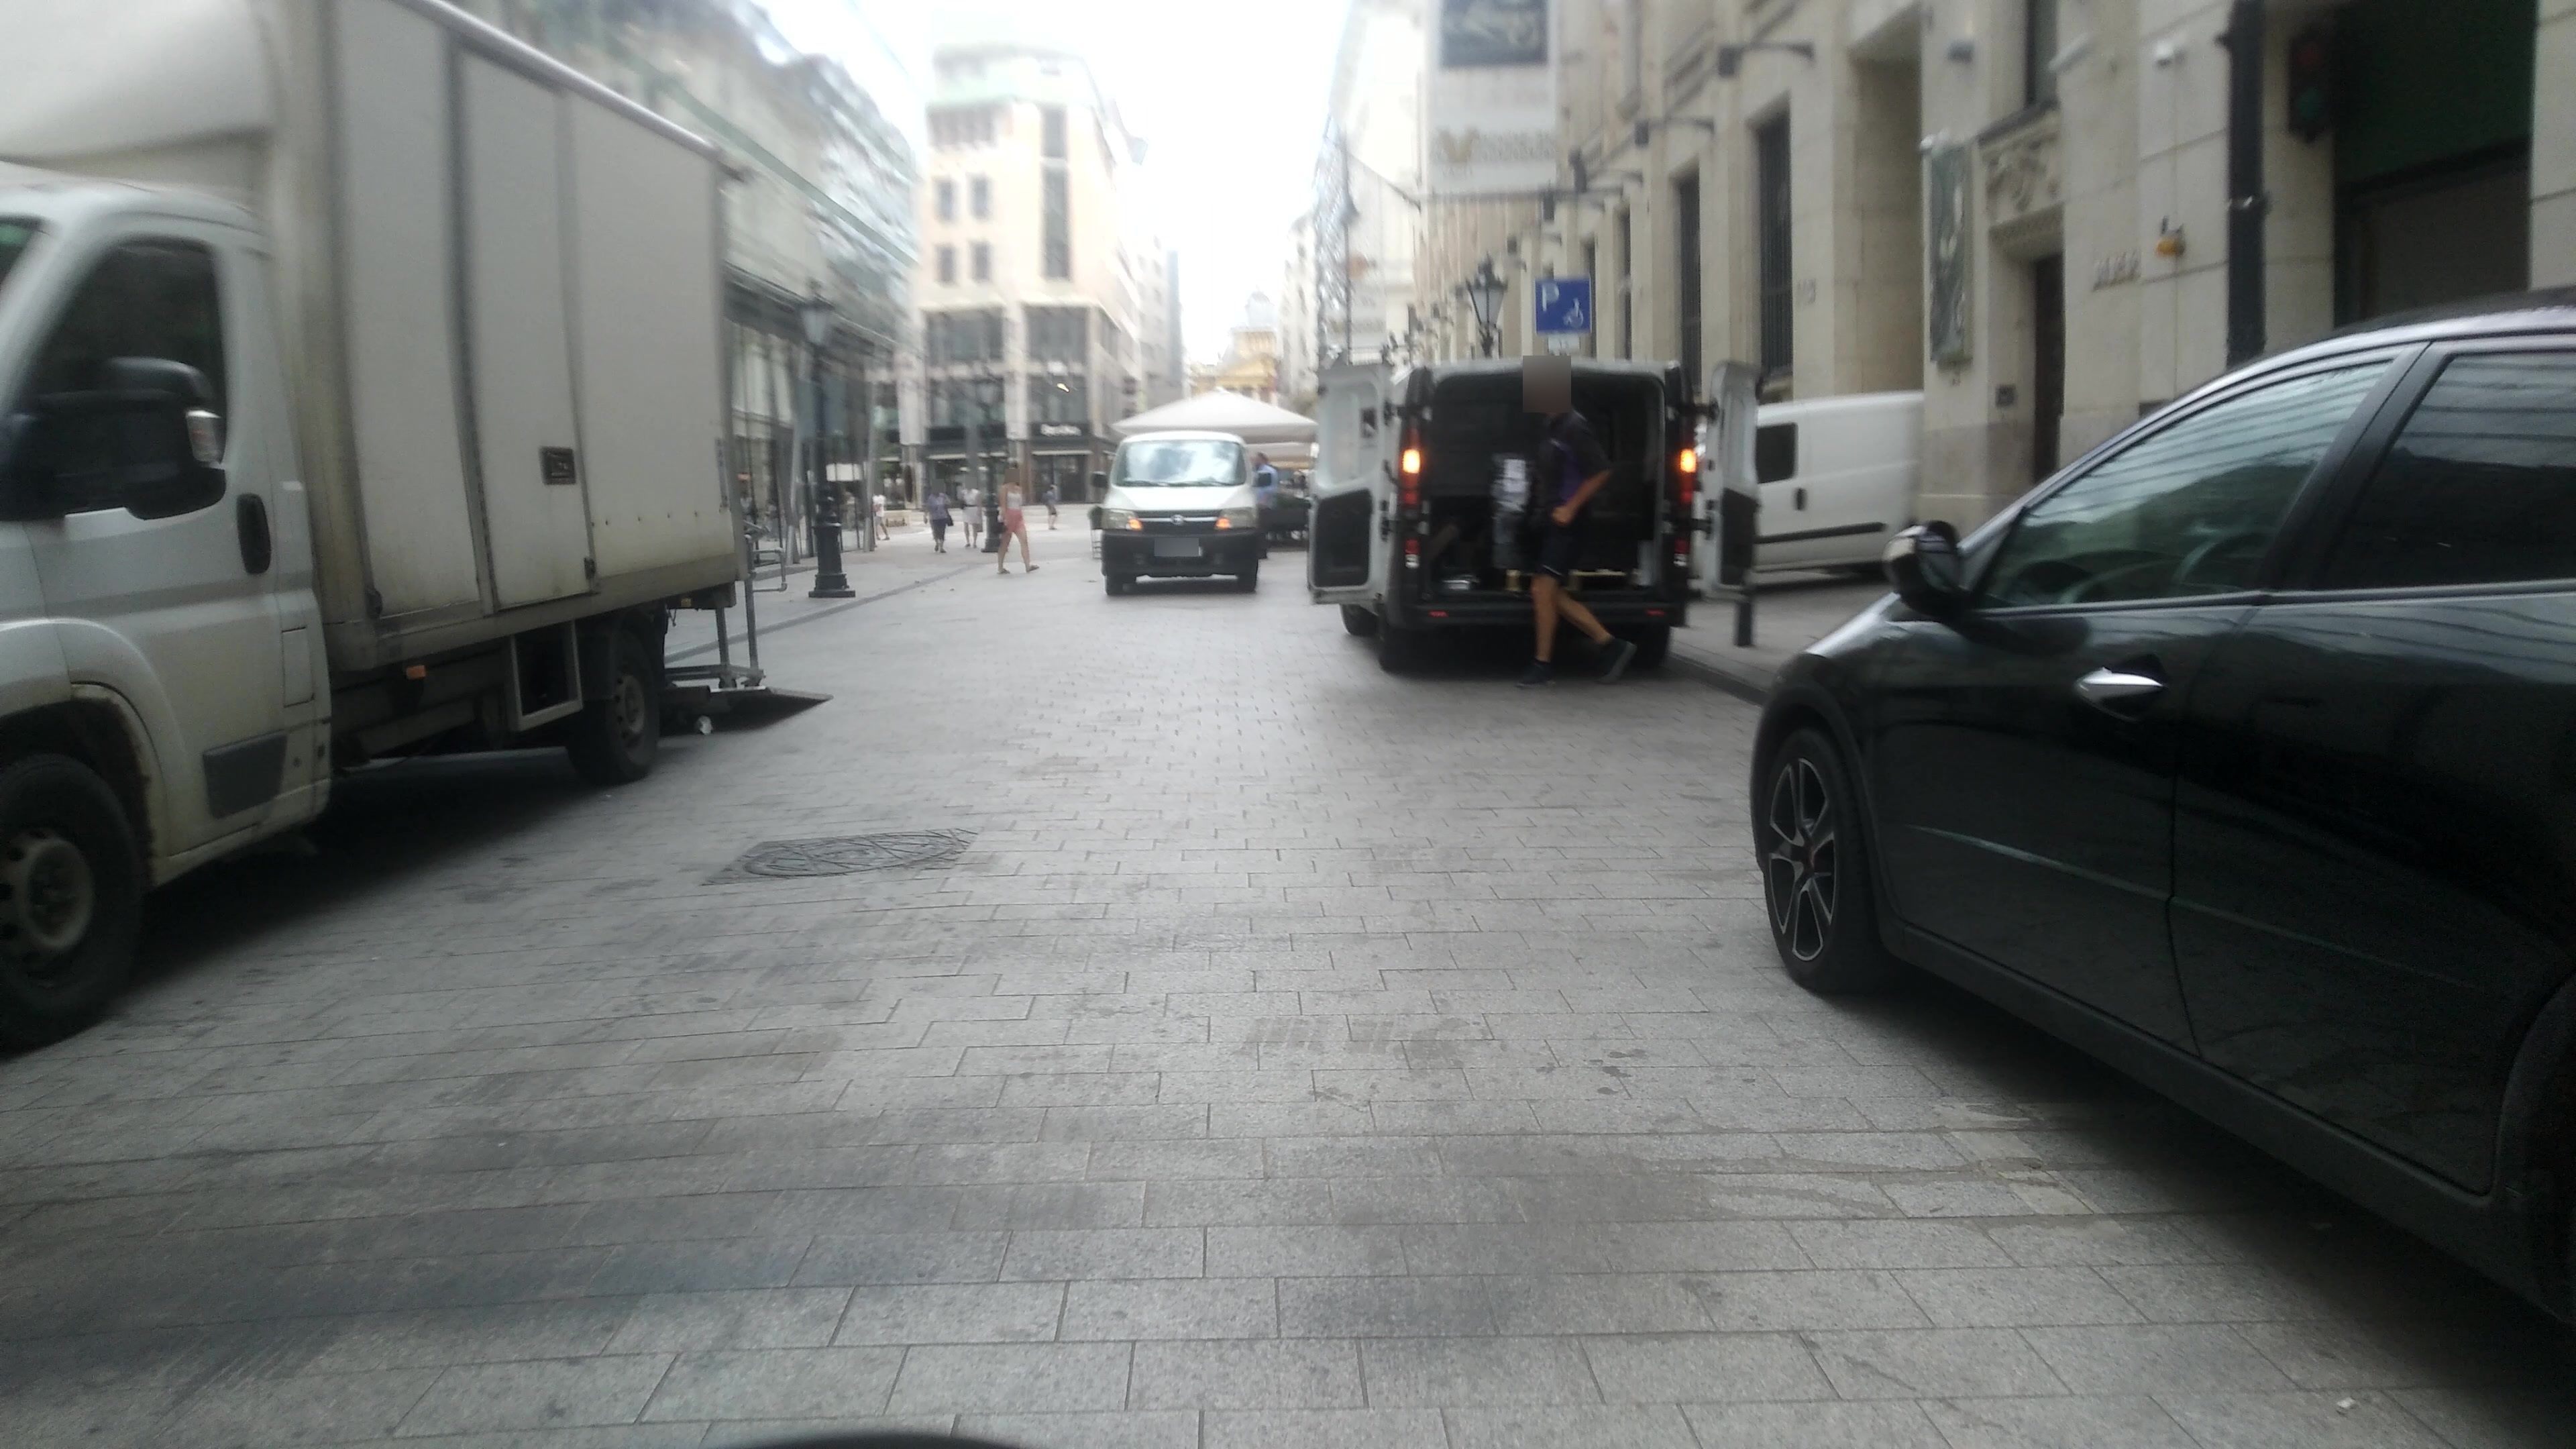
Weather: clear
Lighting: day
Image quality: slightly poor
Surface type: walking surface
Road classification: residential, pedestrian
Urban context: urban centre
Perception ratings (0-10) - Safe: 2.65, Lively: 2.97, Beautiful: 6.97, Boring: 4.38, Depressing: 3.01, Wealthy: 6.36